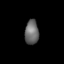
Tissue: lung
Cell type: Endothelial cells
Senescence score: 0.6518
Nuclear area (px): 338
Mean DAPI intensity: 103.482